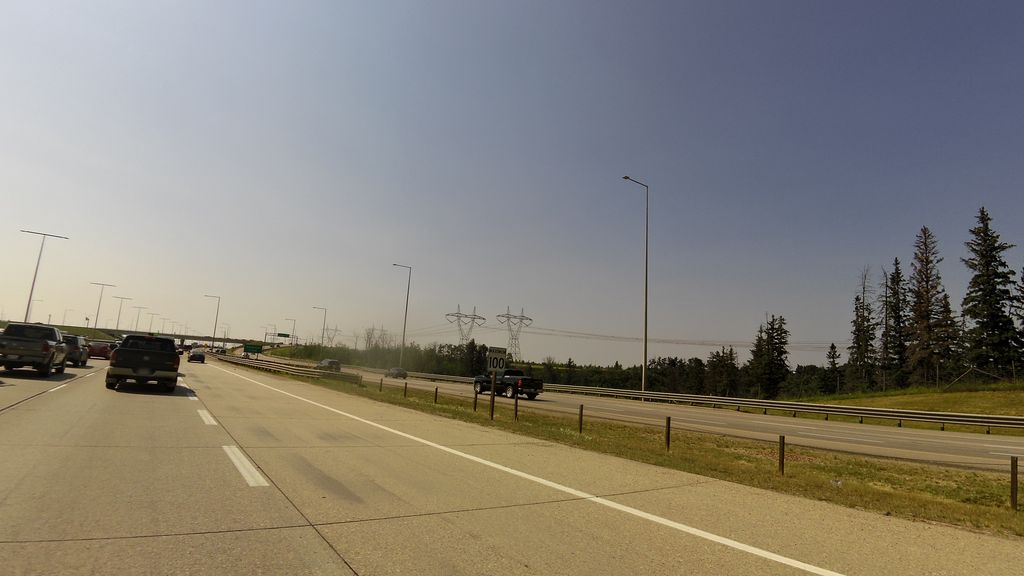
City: edmonton